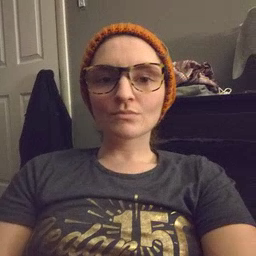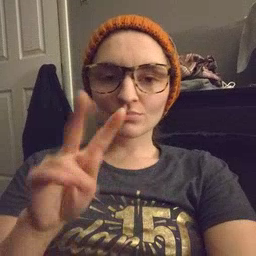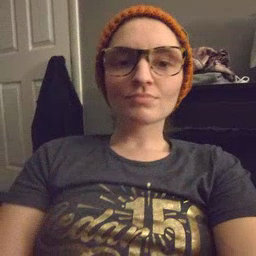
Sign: TV